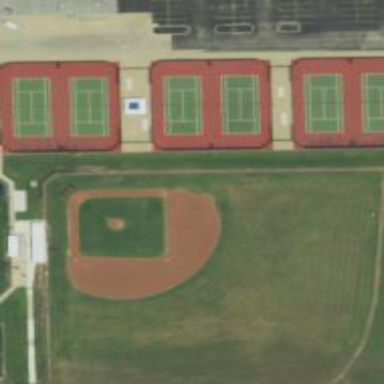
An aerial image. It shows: Baseball pitch for leisure and sports activities.